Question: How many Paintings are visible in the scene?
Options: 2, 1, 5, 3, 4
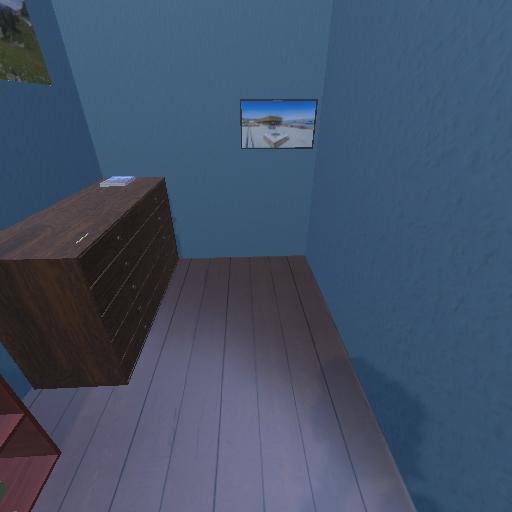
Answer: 2